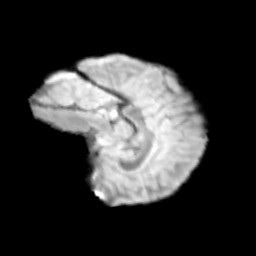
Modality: T2w
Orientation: sagittal
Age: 11
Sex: female
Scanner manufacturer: siemens
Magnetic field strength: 3 T
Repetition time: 3.8 s
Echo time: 0.07 s